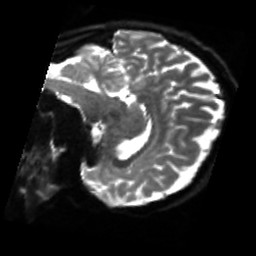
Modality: sbref
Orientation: sagittal
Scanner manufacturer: siemens
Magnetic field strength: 3 T
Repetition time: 4 s
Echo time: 0.0594 s